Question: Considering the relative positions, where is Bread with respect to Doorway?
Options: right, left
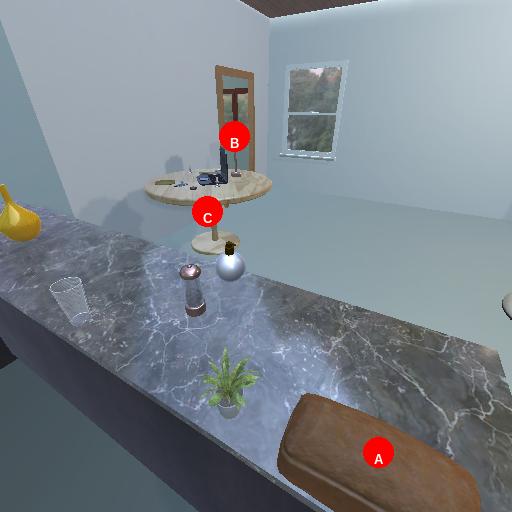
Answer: right